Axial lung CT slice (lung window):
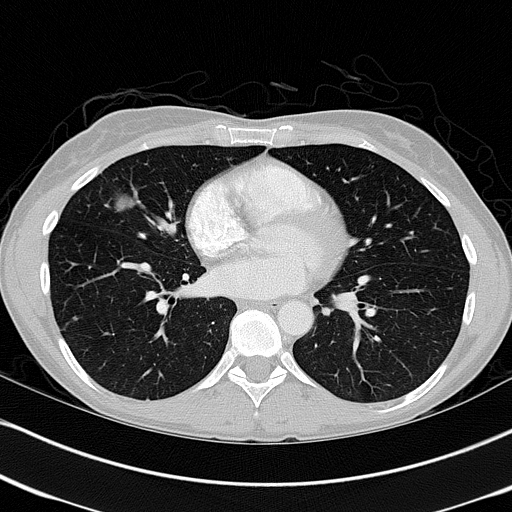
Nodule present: yes
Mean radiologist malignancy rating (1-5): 3